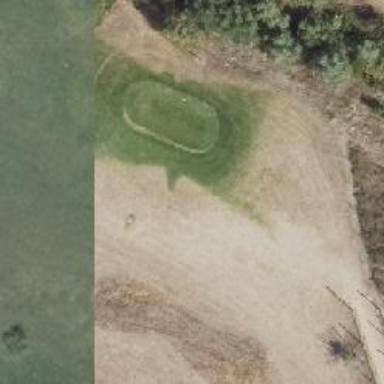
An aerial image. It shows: Golf tee.